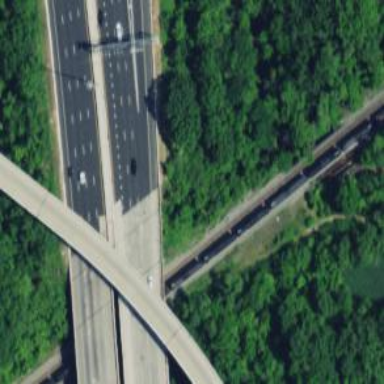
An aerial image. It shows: Asphalt surface bridge on motorway link.